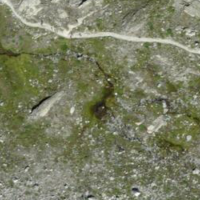
EUNIS habitat code: 48
Species observed at this site:
Geum montanum